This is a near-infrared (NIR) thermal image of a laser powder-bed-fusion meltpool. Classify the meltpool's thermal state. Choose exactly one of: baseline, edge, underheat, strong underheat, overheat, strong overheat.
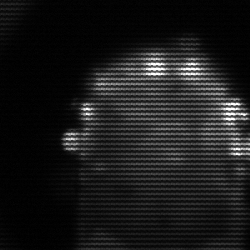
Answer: baseline